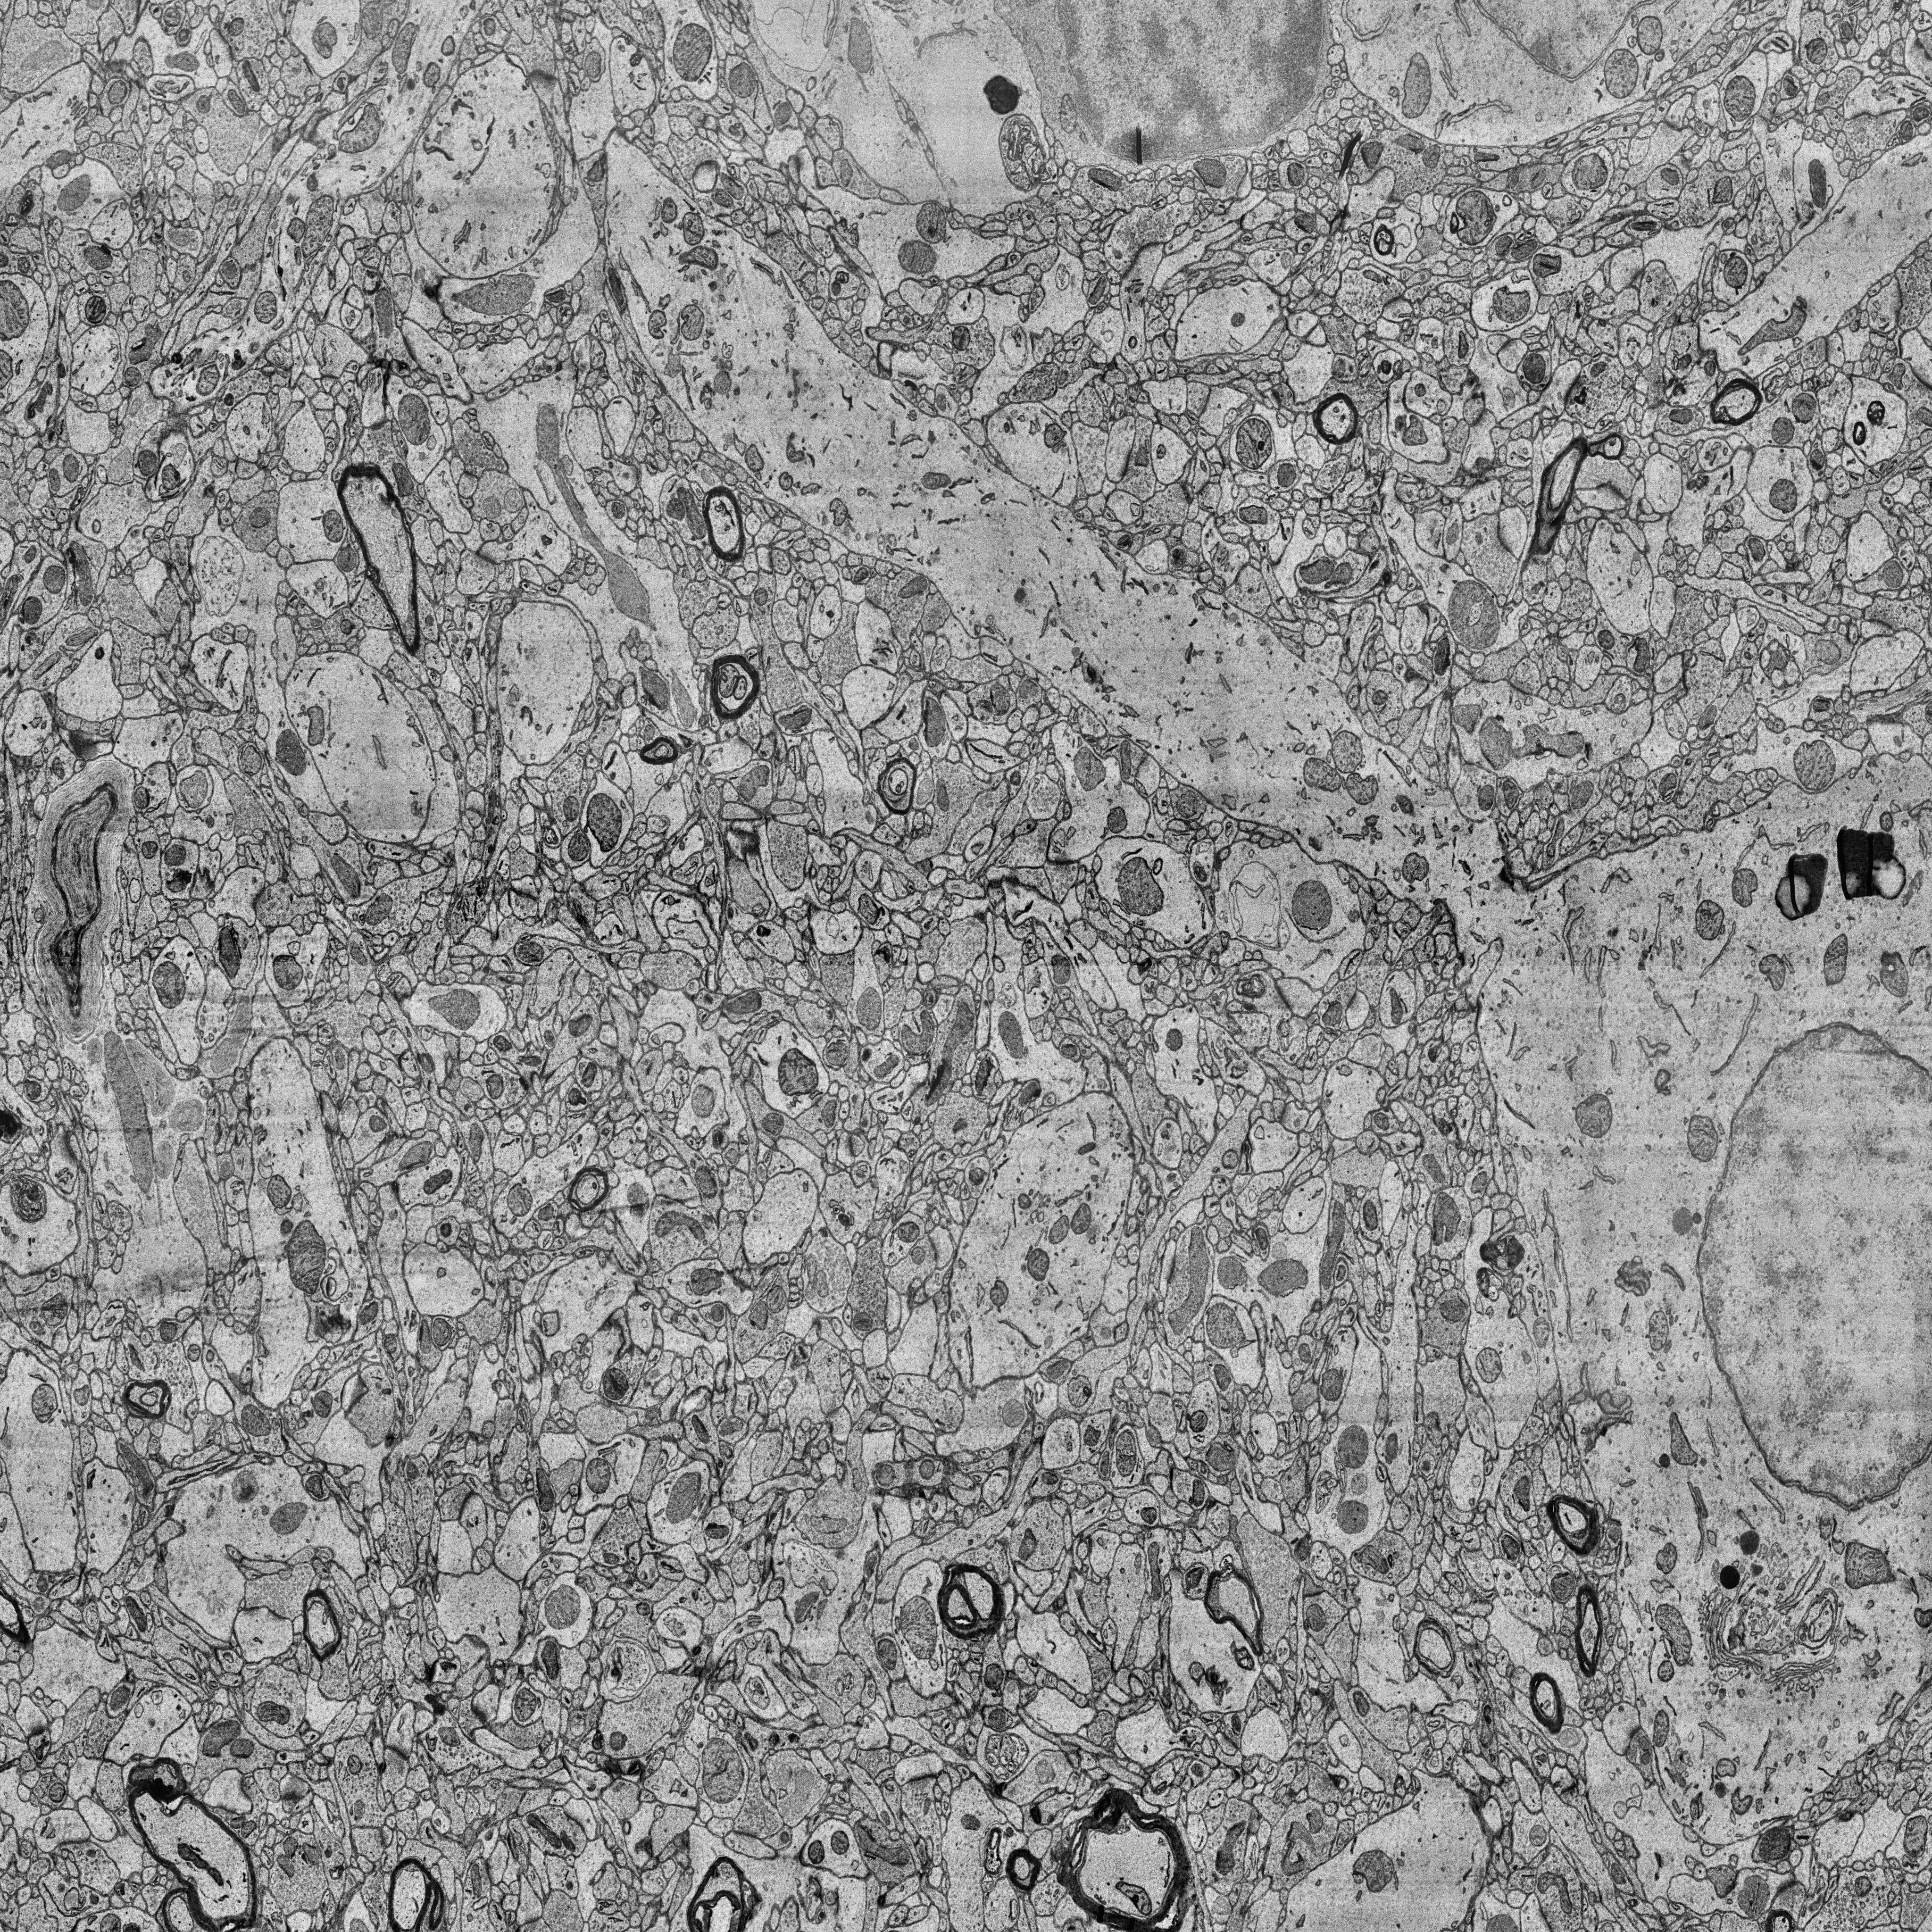
Electron microscopy slice of human cortex tissue
Slice depth (z): 229
Mitochondria instances in slice: 487